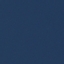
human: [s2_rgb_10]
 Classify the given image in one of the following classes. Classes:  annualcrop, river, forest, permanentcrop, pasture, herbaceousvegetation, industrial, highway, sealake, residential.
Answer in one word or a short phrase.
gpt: SeaLake